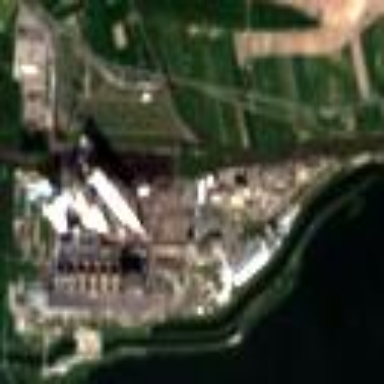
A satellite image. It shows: Industrial area with coal power plant.